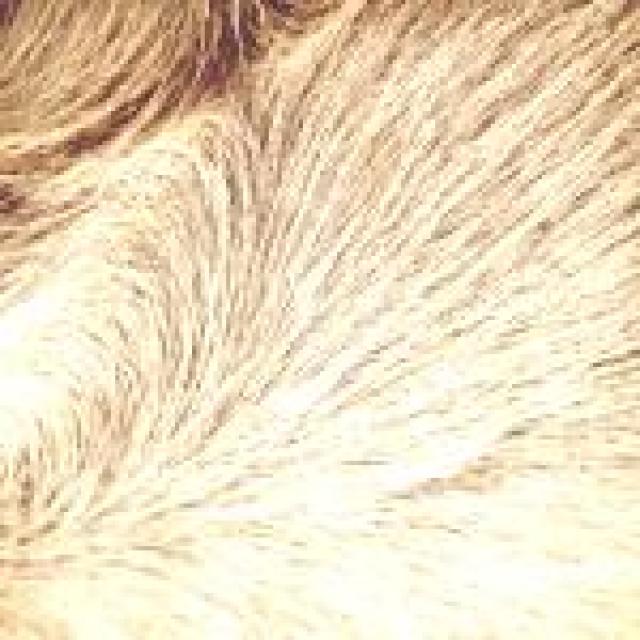
Healthy canine skin — no visible lesions, inflammation, or abnormalities. The skin and coat appear normal.